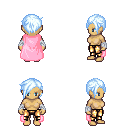
a pixel art fantasy rpg character, female body template, human, tanned skin, pink cape, gold greaves, white cyan pixie cut hairstyle, white cloth bandages, four views (front, back, left, right), 2x2 character sprite sheet, small pixel art, hard edges, no anti-aliasing